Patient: sex M, age 46
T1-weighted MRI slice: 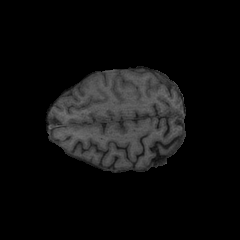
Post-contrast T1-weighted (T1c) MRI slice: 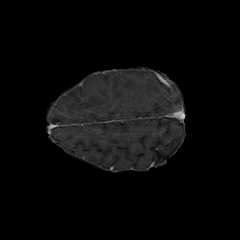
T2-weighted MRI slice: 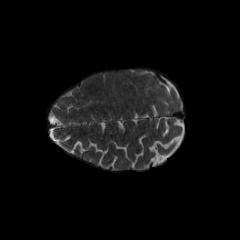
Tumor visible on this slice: no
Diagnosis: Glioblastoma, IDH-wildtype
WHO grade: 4